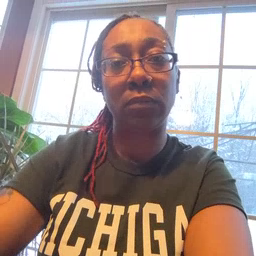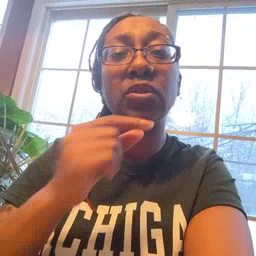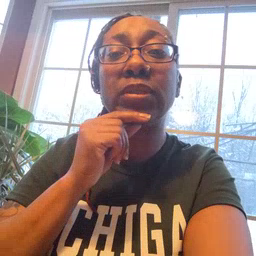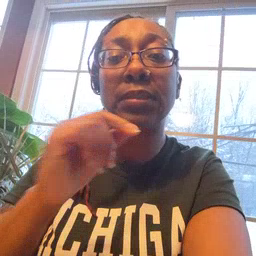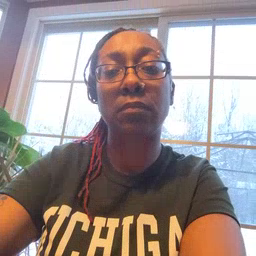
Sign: chin